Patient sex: M
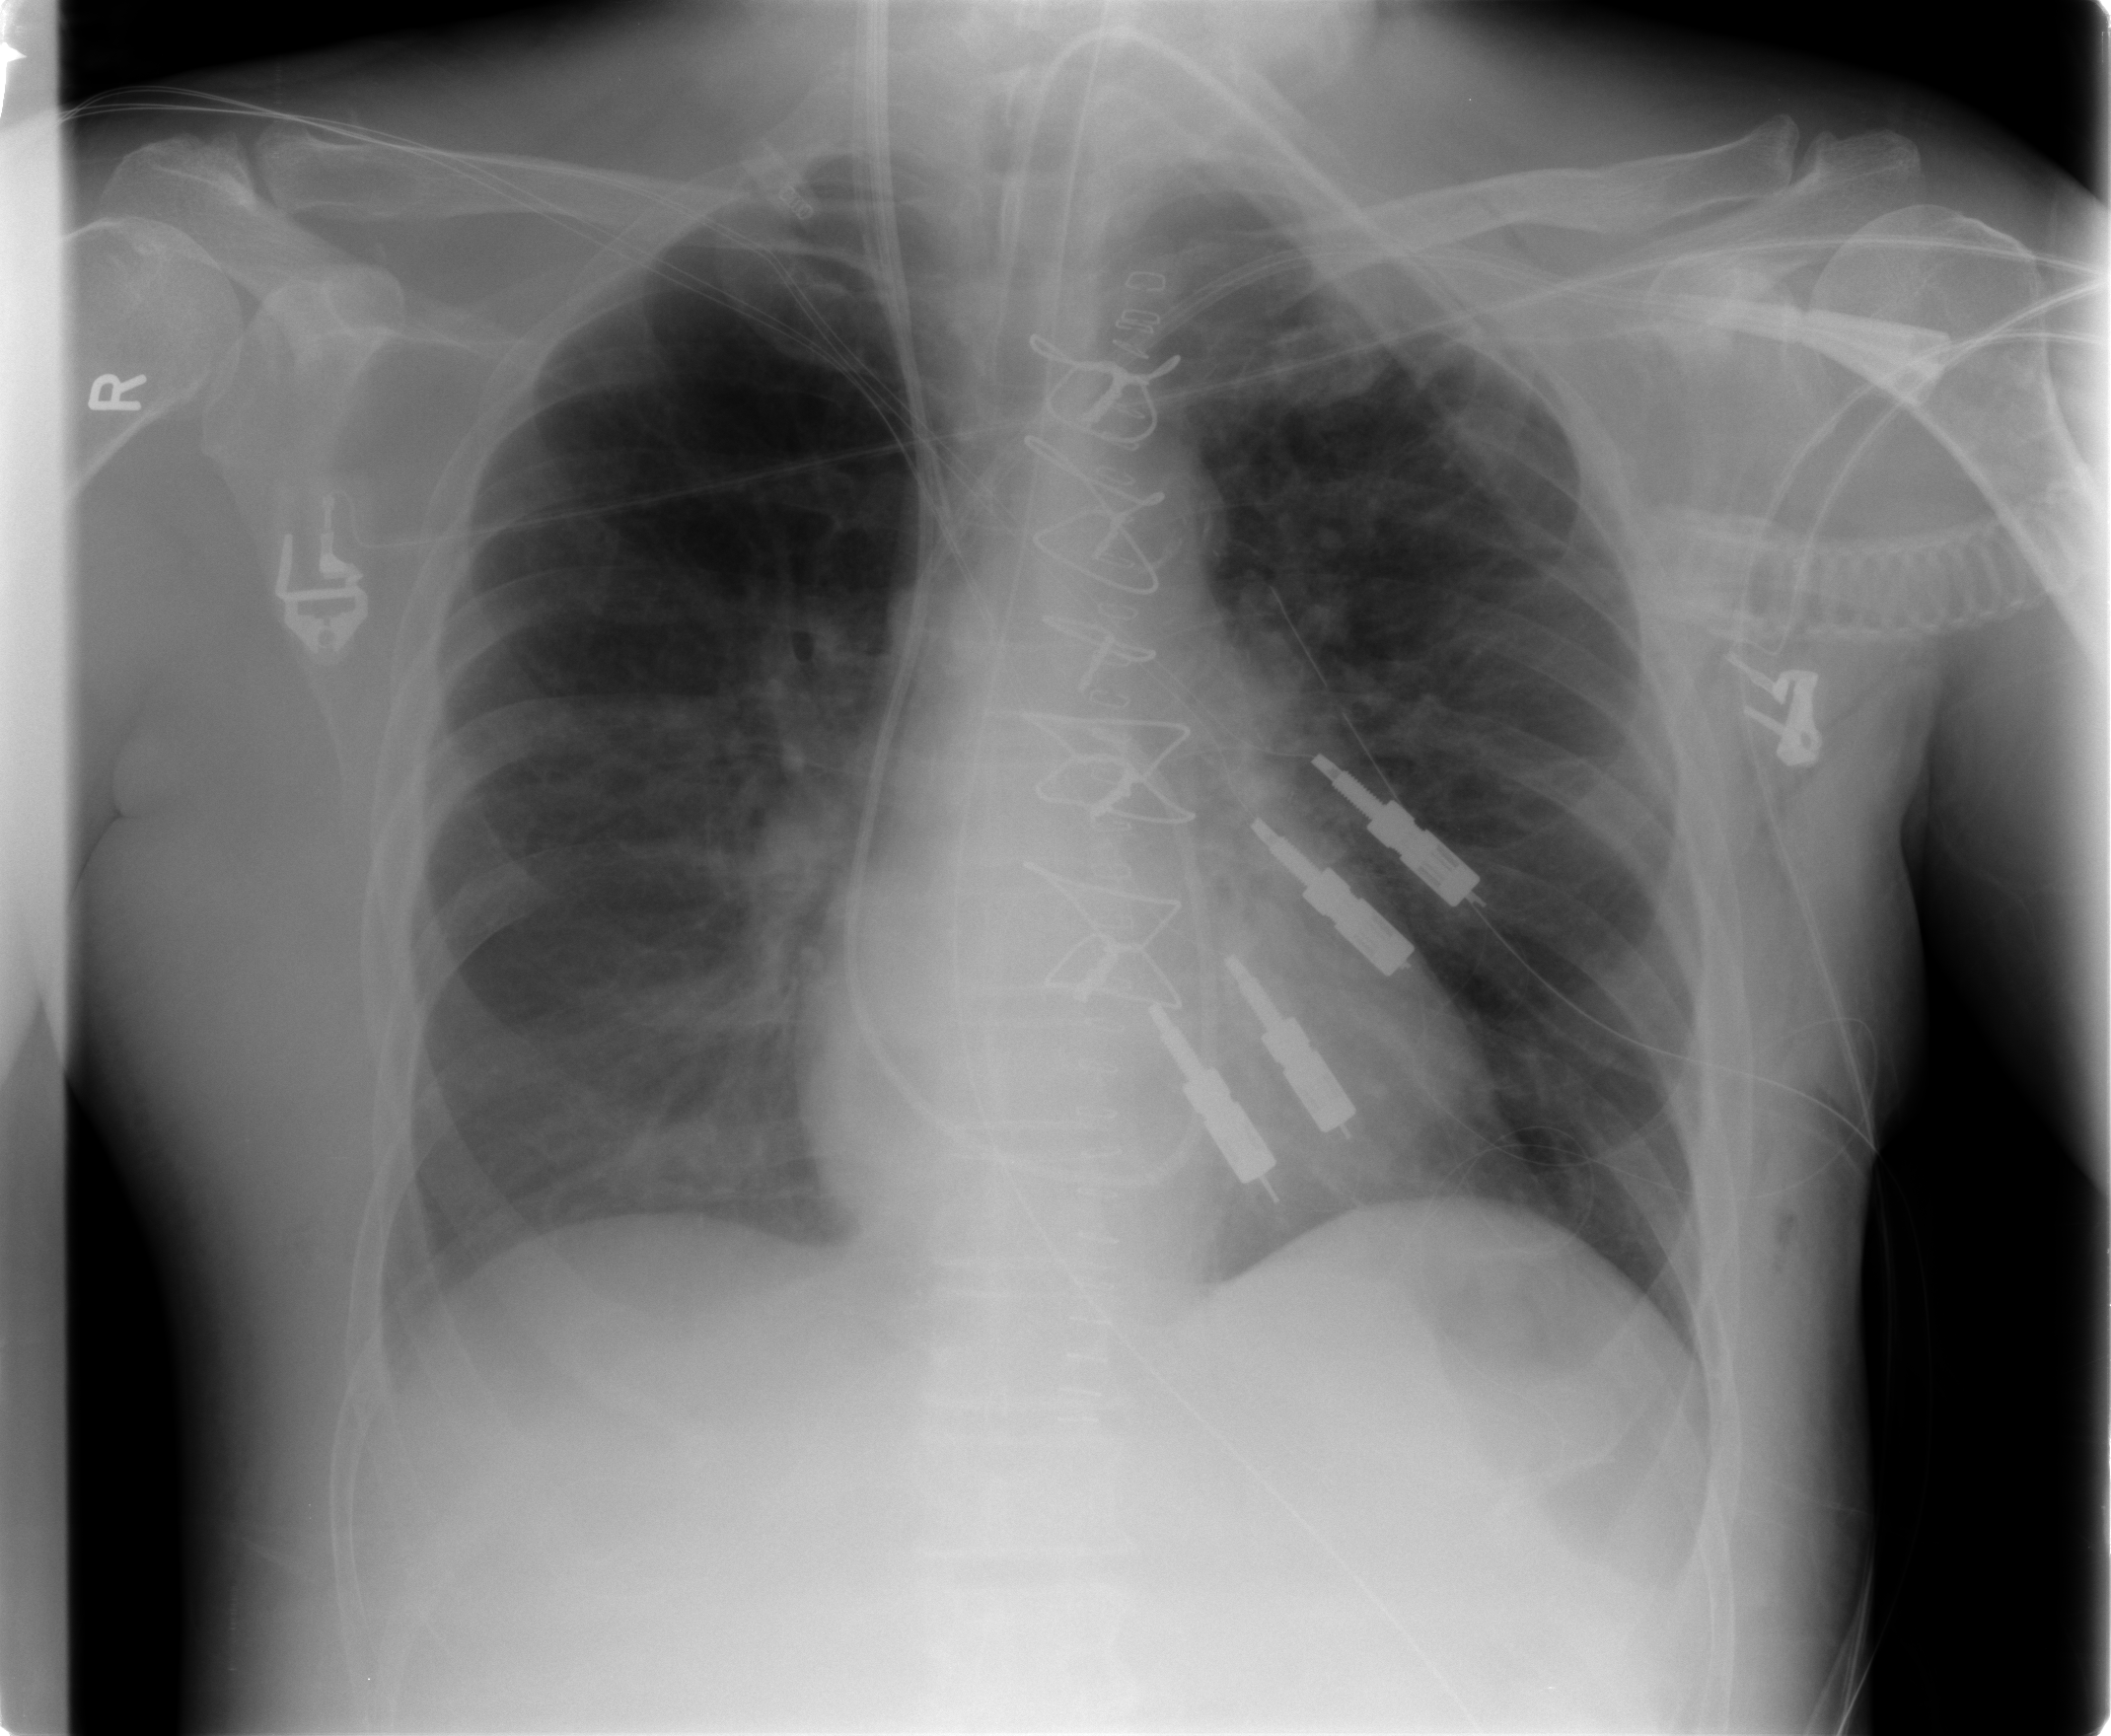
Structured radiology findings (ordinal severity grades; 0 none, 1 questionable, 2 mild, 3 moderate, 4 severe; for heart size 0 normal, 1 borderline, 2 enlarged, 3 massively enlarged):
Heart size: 0
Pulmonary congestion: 2
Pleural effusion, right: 2
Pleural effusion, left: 0
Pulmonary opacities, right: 1
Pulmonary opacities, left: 0
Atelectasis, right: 2
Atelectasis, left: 1